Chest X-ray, PA view. Patient: 50 years old, sex F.
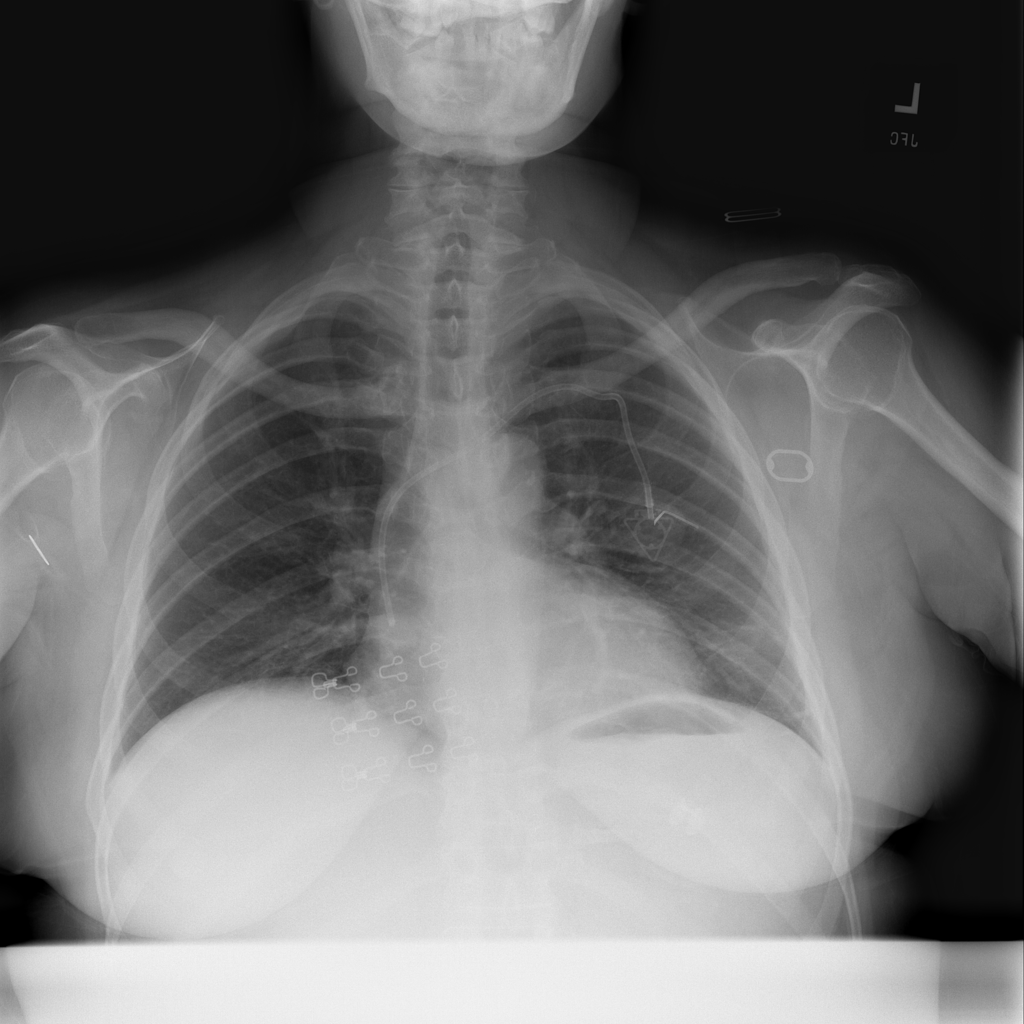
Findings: Atelectasis